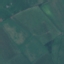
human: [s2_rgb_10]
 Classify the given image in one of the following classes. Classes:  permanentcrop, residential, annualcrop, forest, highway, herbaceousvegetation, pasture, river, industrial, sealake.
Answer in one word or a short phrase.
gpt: Pasture